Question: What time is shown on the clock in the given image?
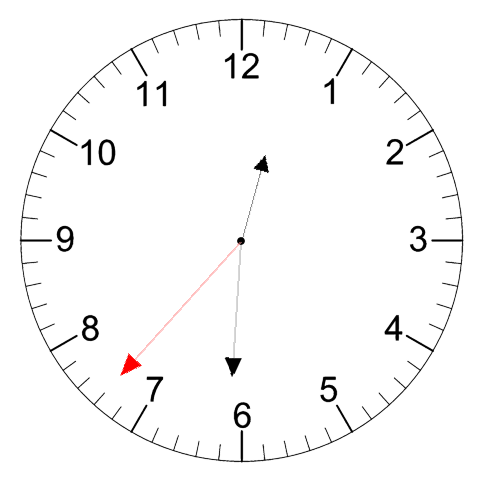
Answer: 12:30:37